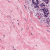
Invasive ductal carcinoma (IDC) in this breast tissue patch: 0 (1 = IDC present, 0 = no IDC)